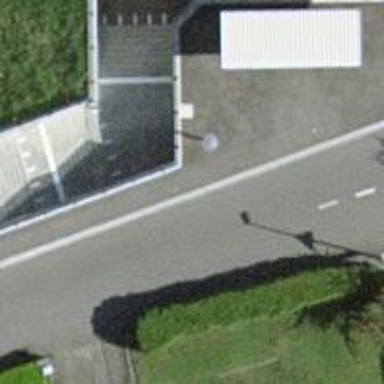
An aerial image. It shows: Set of steps on the road.